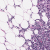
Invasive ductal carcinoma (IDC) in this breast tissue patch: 1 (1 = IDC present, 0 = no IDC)